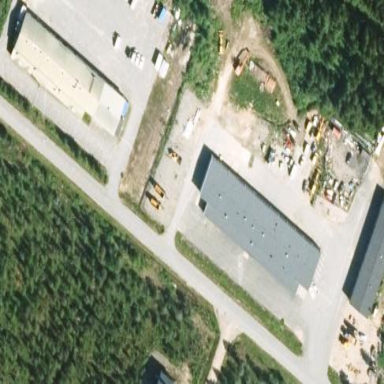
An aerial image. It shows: Recycling center with scrap metal recycling facilities.